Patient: sex F, age 63
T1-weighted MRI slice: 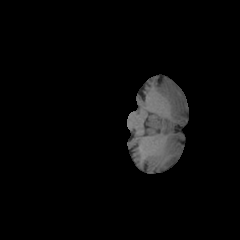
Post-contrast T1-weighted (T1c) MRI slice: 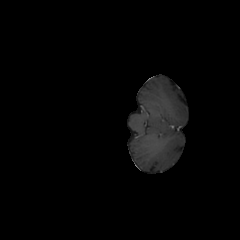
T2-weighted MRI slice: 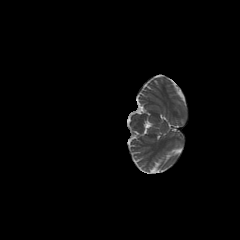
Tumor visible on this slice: no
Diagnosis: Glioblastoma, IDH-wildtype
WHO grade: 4